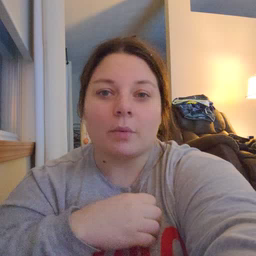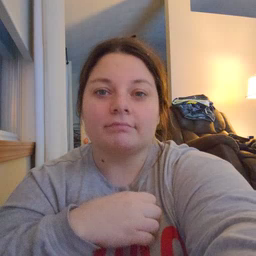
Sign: red